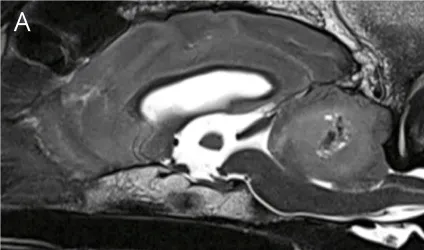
(A,B) T2W sagittal and dorsal, showing a large hyperintense space occupying mass in the cerebellum.
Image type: radiology (mri)